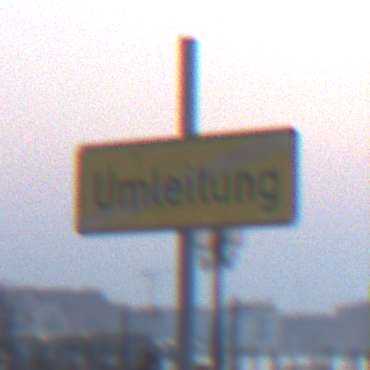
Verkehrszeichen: EndeDerUmleitungsankuendigung
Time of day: Dawn
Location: Outdoor (Urban)
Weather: Clear
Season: NotSpecified
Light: Natural